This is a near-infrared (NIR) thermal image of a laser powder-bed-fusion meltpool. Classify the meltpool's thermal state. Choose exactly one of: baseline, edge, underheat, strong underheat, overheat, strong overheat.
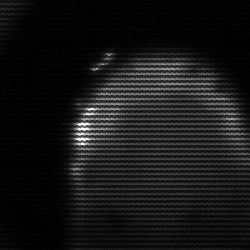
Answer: edge